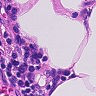
Metastatic tissue present: no